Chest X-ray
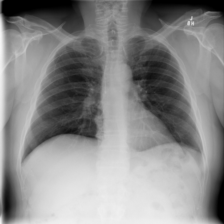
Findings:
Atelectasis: negative
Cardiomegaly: negative
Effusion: negative
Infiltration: negative
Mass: negative
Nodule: negative
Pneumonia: negative
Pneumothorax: negative
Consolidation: negative
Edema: negative
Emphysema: negative
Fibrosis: negative
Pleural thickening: negative
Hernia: negative